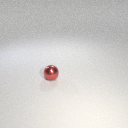
small red metal sphere